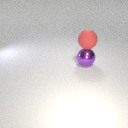
large red rubber sphere above large purple metal sphere